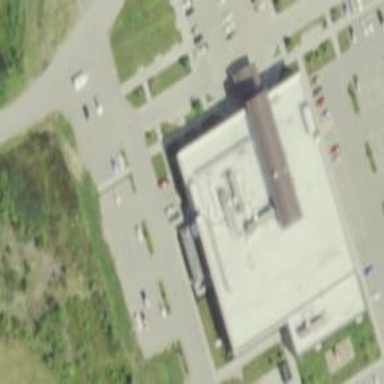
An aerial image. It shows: Healthcare clinic.